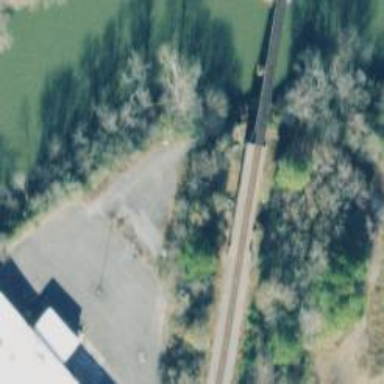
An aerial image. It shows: Railway bridge.